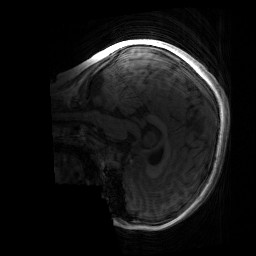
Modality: T1w
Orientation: sagittal
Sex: male
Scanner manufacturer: siemens
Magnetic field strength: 3 T
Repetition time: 1.9 s
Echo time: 0.00243 s